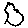
Label: tree